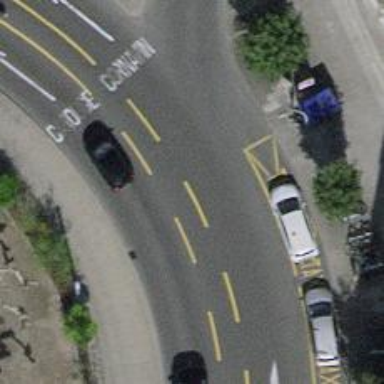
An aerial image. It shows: Asphalt road with primary highway designation. It has sidewalks on both sides and designated cycle lane.